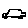
Label: car